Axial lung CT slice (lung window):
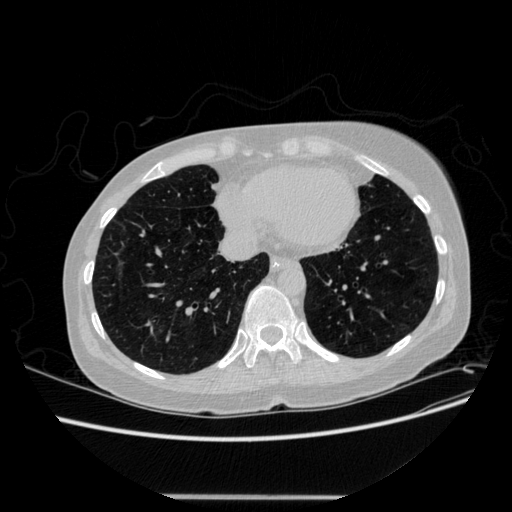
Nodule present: no